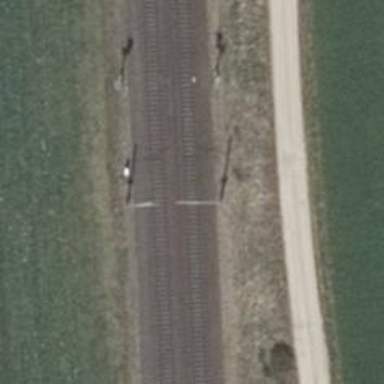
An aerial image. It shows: Railway milestone with catenary mast.